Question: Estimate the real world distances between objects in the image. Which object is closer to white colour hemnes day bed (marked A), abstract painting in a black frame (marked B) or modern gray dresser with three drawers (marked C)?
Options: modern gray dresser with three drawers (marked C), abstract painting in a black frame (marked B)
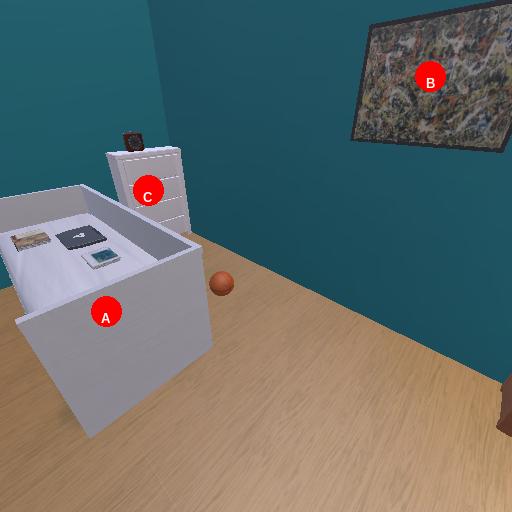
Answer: modern gray dresser with three drawers (marked C)